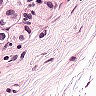
Metastatic tissue present: yes